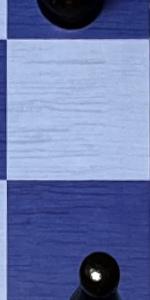
Label: Empty